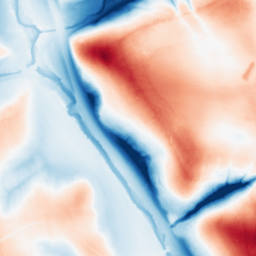
Category: trend_removal
Decomposition family: local_polynomial
Decomposition parameters: window_size: 101
degree: 3
Upsampling method: cubic_mitchell
Upsampling parameters: scale: 8
Upsampling scale: 8